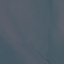
Label: SeaLake